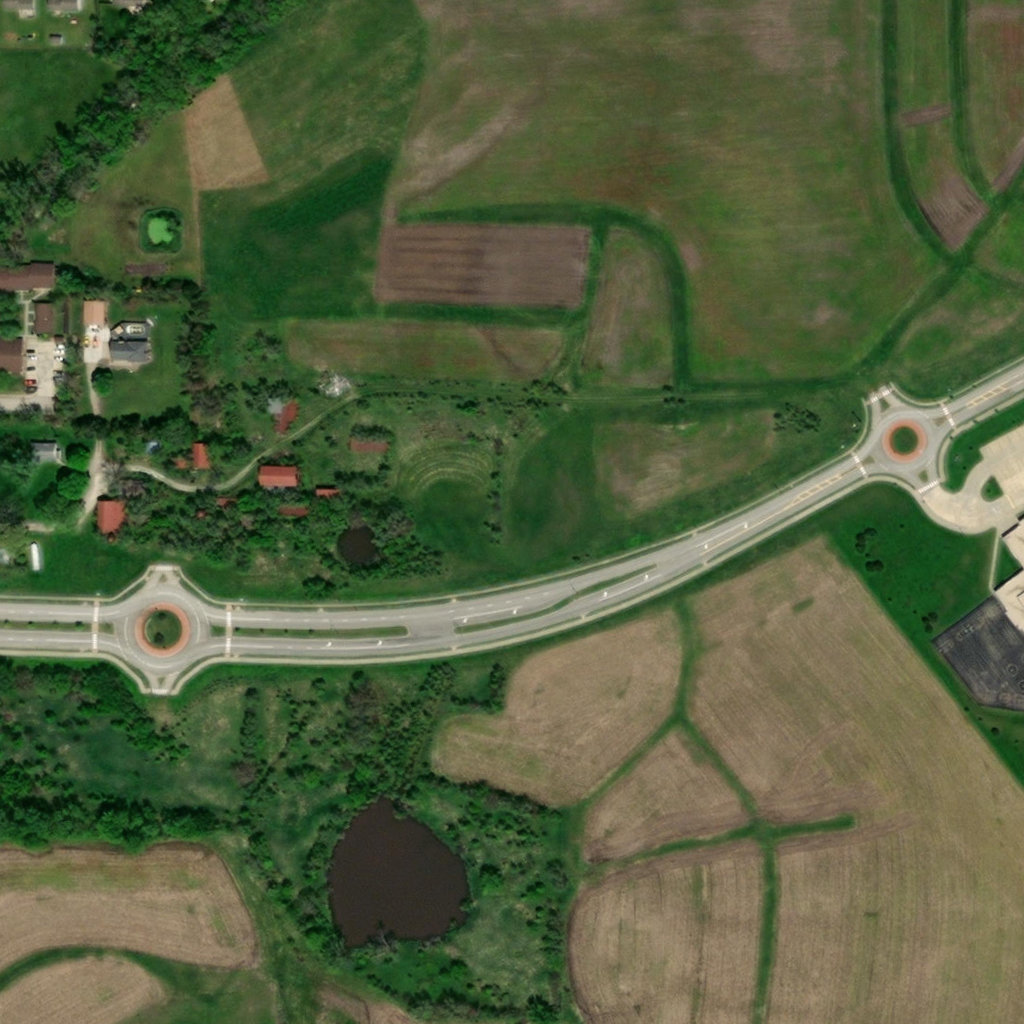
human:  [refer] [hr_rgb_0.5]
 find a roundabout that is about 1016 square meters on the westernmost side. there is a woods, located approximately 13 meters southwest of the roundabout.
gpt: <box>[[11, 57, 20, 66, 0]]</box>

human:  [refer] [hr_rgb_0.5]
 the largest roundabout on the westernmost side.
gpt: <box>[[12, 57, 19, 64, 0]]</box>

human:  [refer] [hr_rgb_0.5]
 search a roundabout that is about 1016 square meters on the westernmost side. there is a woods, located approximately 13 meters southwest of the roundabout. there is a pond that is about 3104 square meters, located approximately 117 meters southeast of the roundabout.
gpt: <box>[[11, 57, 20, 66, 0]]</box>